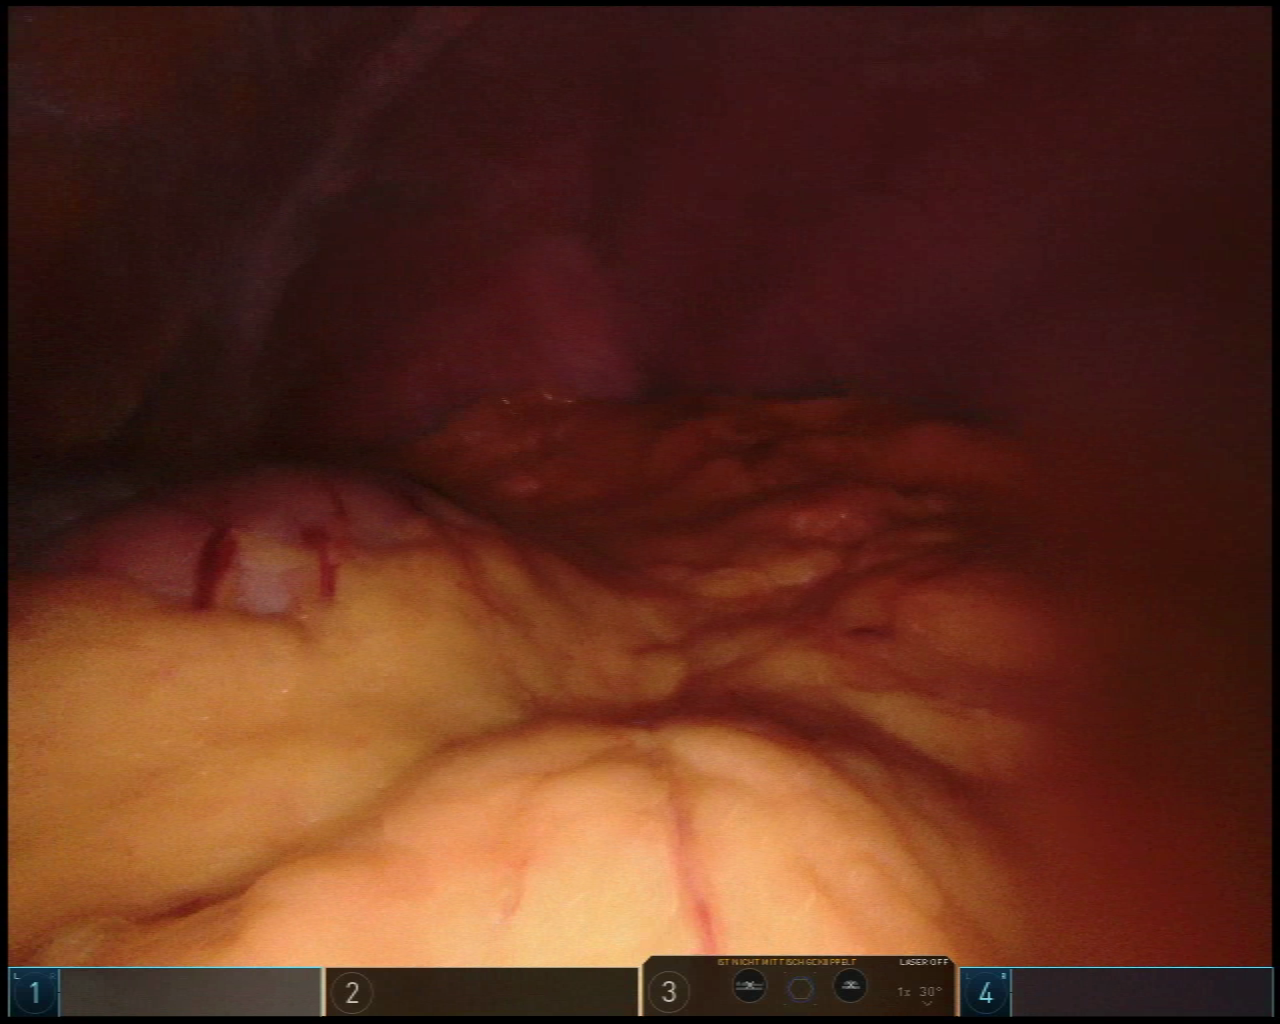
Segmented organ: stomach
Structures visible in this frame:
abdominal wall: yes
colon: no
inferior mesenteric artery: no
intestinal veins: no
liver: no
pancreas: no
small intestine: no
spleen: no
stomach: yes
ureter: no
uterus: no
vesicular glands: no